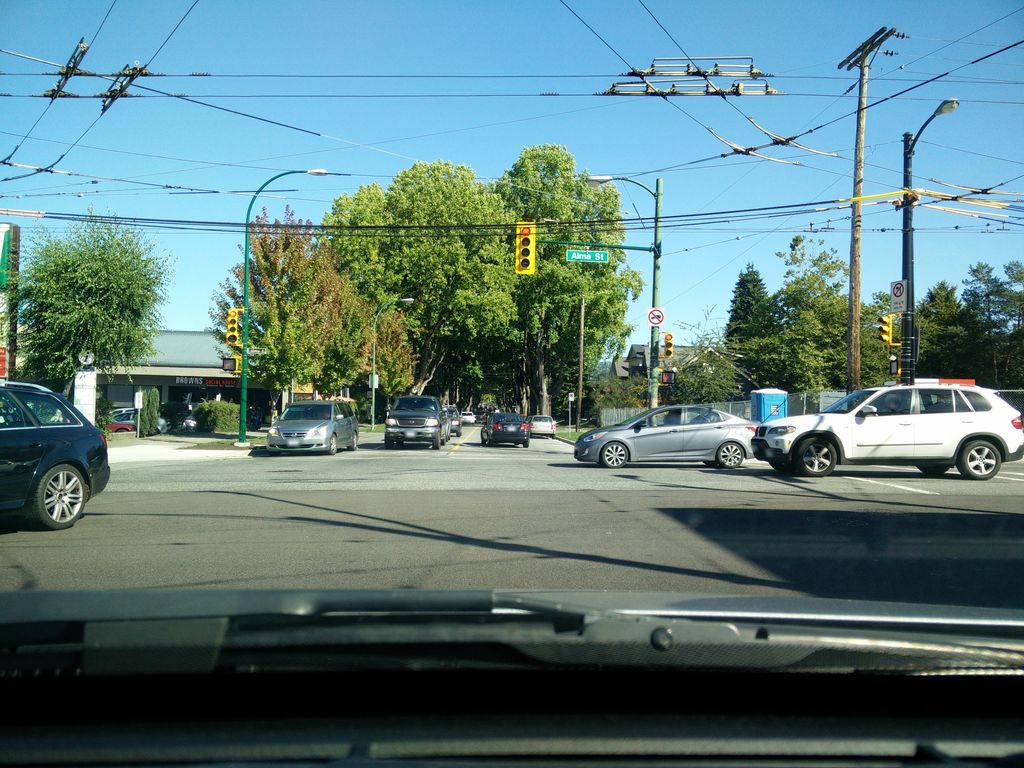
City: vancouver